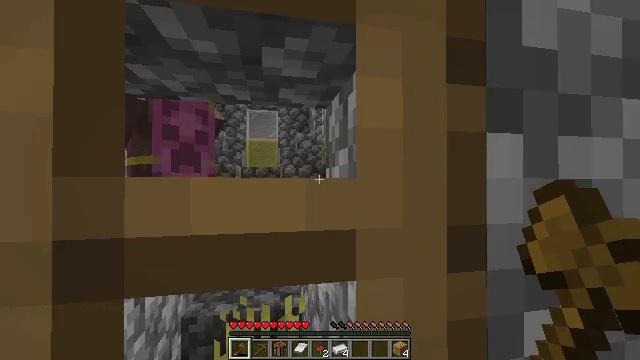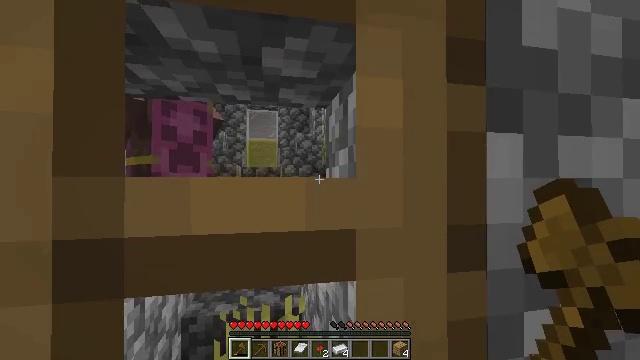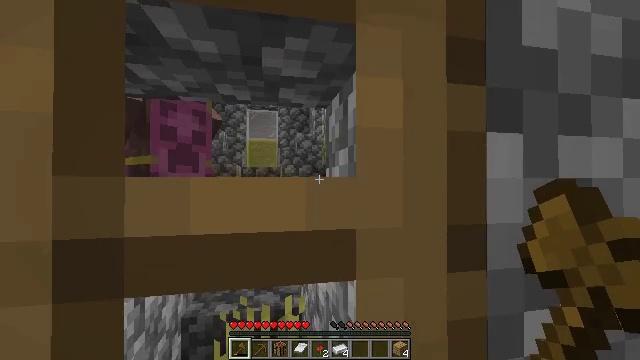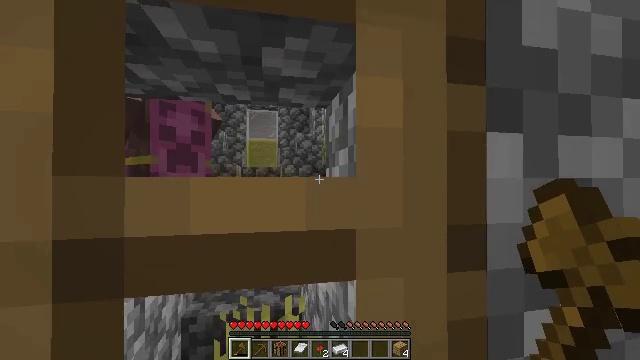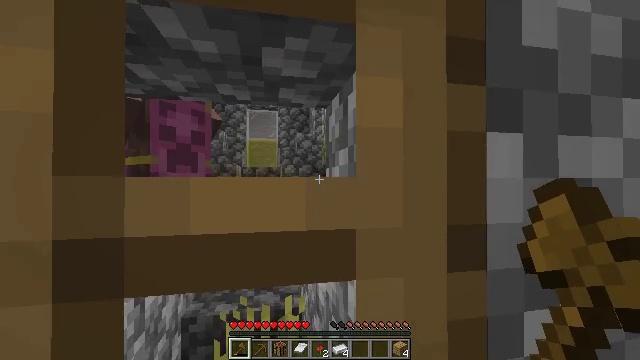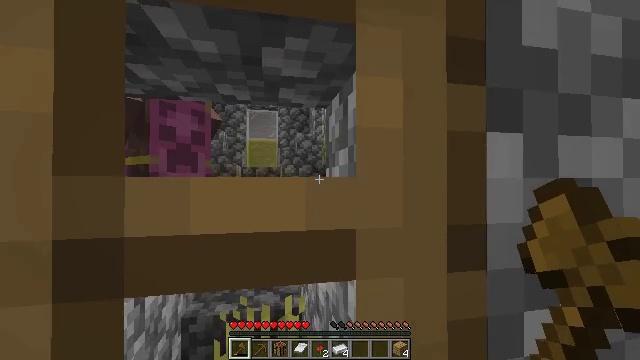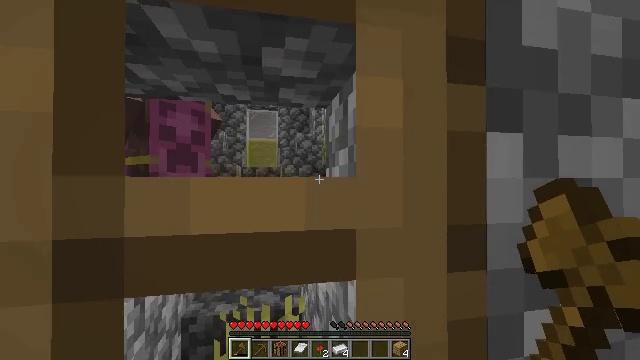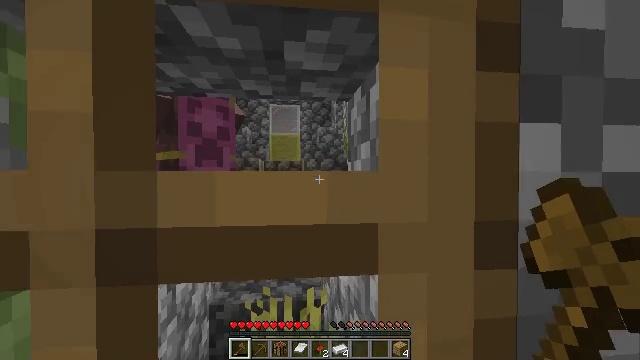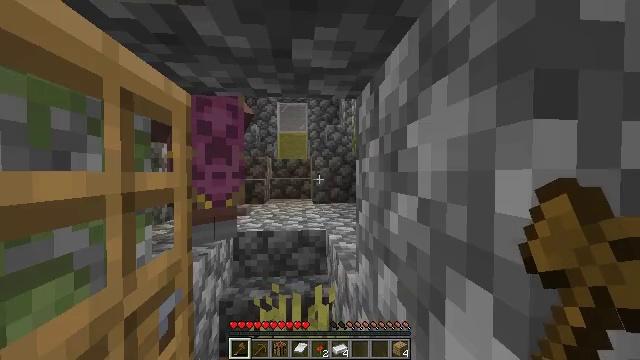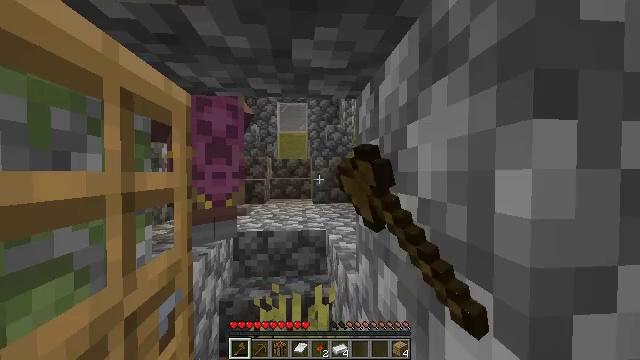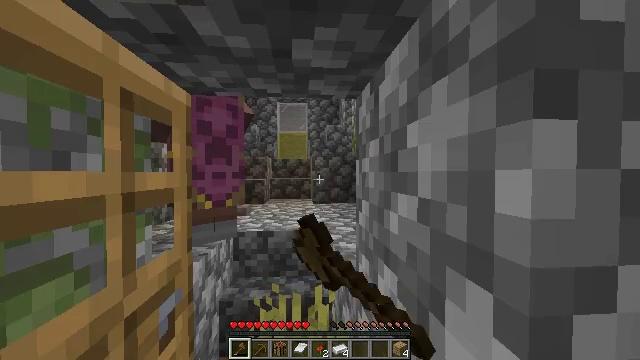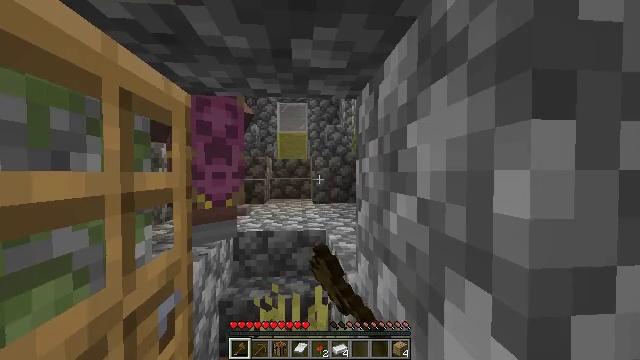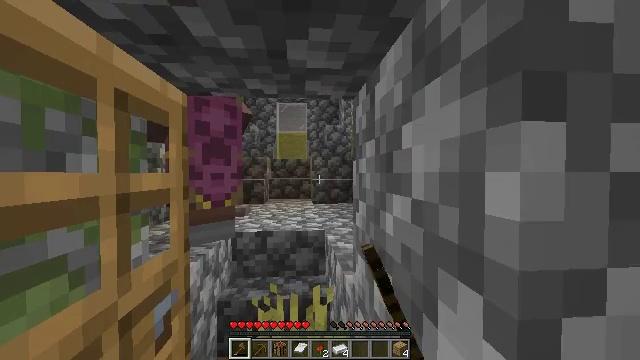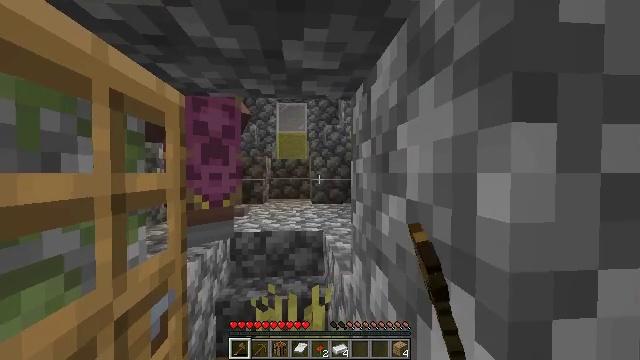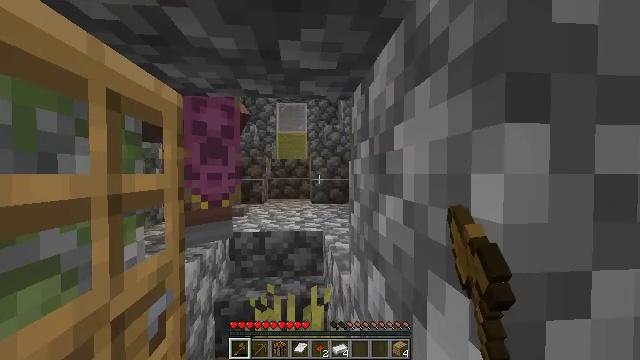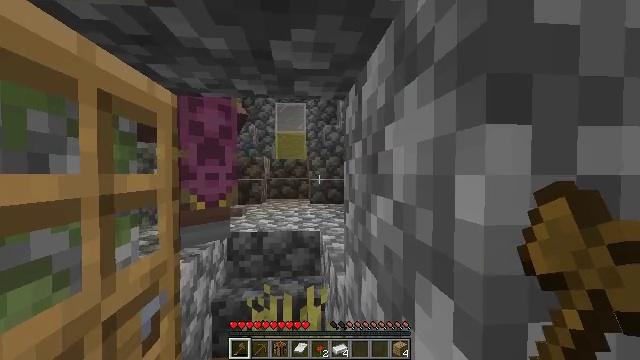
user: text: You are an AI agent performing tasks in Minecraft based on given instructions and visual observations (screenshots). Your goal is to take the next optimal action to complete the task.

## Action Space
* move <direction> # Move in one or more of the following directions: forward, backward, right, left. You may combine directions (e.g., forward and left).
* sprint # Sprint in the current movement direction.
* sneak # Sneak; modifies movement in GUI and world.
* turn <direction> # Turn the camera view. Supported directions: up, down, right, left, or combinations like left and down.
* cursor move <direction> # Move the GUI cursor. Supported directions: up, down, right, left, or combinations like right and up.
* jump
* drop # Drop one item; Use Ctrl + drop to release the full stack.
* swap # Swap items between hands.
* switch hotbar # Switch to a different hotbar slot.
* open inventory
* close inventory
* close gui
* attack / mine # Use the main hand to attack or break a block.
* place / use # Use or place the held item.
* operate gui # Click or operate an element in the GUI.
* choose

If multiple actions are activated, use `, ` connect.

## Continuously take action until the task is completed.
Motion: motion action
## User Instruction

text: Combine wheat on the crafting table to make bread.
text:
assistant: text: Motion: no_op
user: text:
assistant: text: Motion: no_op
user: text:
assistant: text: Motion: no_op
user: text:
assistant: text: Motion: no_op
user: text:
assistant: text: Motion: no_op
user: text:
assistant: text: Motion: no_op
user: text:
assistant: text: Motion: turn left and down
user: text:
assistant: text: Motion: turn left, use / place
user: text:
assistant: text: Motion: use / place
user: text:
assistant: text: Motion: use / place
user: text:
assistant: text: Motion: move forward, use / place
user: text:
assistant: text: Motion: move forward
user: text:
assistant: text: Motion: move forward
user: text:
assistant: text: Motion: move forward
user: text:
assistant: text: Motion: move forward
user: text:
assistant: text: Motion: move forward and move left
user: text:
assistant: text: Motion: move forward and move left
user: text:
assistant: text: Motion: move forward and move left
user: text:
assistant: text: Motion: move forward
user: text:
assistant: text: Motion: move forward
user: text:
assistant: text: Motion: move forward
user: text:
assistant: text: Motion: move forward
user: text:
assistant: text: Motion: move forward
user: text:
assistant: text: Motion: move forward
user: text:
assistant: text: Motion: move forward, turn right
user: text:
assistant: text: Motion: move forward
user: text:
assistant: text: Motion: move forward, turn right
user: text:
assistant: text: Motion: move forward, turn right and up
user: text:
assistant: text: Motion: move forward
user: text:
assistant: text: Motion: turn up